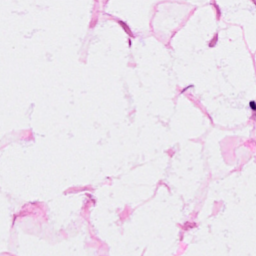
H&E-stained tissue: Breast